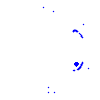
Particle: proton